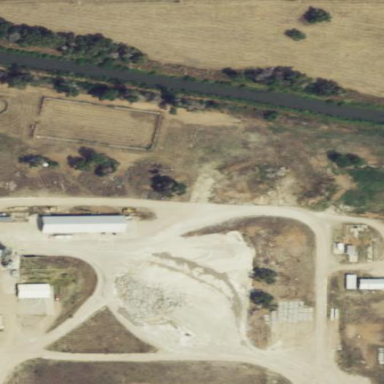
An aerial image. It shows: Quarry area.